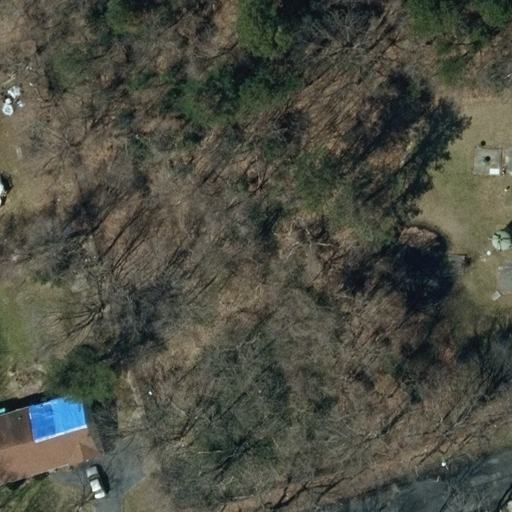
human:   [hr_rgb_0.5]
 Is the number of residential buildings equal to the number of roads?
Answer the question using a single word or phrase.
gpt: yes

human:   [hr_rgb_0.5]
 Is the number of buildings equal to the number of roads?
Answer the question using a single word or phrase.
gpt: yes

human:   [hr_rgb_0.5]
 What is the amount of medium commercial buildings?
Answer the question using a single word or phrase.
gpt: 0

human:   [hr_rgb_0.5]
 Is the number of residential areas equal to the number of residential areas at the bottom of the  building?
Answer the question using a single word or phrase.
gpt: no

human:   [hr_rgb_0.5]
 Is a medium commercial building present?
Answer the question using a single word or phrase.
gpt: no

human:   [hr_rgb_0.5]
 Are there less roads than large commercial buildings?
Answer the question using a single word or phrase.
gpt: no

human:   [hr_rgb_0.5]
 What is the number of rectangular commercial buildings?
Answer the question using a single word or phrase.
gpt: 0

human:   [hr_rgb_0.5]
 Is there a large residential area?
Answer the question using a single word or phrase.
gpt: yes

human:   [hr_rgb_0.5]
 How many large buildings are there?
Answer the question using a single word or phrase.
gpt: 0

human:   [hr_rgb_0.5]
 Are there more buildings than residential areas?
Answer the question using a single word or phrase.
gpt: no

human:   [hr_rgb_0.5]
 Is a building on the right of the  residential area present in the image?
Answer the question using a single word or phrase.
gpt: yes

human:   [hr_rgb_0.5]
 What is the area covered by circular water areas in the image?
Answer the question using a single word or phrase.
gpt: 0m2

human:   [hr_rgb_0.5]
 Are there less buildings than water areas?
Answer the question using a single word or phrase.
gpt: no

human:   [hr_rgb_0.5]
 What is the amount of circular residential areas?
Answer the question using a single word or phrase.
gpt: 0

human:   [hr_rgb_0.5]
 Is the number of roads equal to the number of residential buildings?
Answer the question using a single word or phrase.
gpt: yes

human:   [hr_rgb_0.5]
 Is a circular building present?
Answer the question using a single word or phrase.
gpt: no

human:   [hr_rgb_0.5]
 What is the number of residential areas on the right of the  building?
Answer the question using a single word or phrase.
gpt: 0

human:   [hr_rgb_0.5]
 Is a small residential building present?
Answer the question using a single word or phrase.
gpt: yes

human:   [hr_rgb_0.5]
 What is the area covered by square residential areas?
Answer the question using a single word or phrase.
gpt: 0m2

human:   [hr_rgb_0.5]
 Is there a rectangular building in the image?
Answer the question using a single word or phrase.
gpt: yes

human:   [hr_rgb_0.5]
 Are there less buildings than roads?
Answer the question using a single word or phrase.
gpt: no

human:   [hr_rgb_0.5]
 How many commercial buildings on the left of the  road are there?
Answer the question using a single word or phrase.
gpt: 0

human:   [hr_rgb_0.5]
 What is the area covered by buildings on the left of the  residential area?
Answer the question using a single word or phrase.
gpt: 0m2

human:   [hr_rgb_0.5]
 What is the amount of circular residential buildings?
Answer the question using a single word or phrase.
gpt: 0

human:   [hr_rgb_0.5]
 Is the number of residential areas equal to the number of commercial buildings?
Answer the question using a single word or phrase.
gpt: no

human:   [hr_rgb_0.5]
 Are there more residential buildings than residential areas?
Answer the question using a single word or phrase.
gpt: no

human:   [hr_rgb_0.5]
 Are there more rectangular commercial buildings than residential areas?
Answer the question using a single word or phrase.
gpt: no

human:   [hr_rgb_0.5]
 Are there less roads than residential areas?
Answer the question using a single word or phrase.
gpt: no

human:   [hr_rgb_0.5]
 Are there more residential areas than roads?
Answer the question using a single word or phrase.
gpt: no

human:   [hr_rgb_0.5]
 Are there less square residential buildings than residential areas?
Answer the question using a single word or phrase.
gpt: yes

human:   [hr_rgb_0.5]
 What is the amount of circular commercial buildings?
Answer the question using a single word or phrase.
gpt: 0

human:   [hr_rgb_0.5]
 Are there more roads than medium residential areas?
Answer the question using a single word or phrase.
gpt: yes

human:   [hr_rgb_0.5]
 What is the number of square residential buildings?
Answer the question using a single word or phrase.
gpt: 0

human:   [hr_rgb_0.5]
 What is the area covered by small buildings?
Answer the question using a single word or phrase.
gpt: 7m2

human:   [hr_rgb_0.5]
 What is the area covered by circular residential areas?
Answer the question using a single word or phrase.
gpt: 0m2

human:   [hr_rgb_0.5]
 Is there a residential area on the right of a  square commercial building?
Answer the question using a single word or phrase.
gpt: no